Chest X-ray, PA view. Patient: 25 years old, sex F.
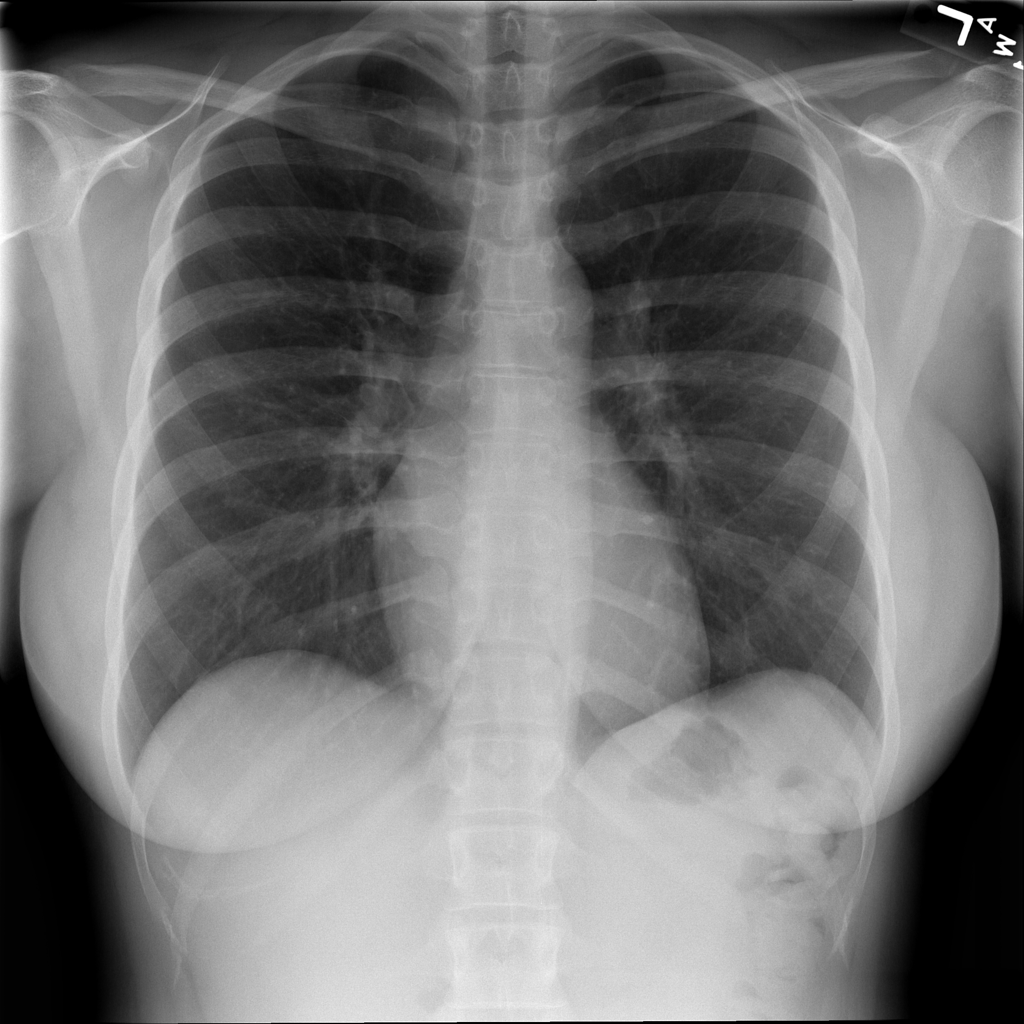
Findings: No Finding